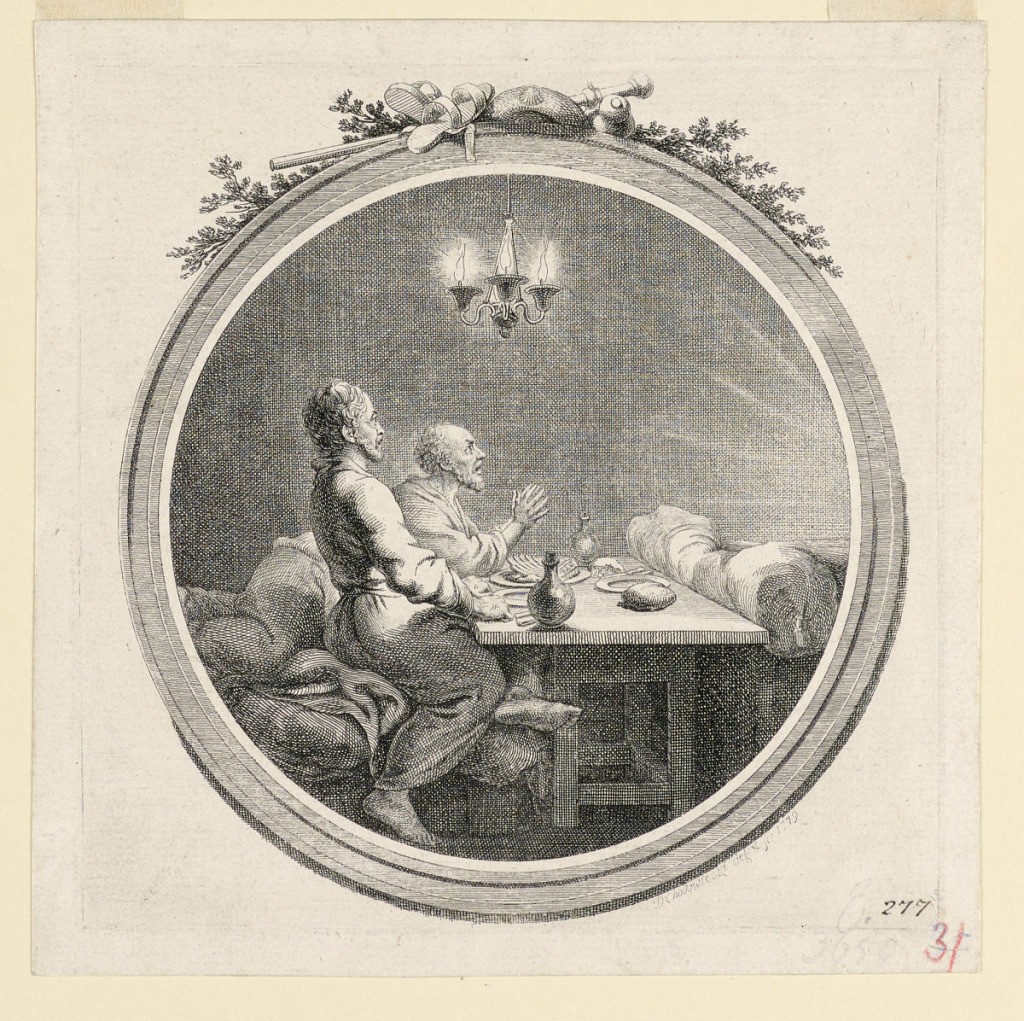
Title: The Supper at Emmaus
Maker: Daniel Nikolaus Chodowiecki, German, 1726 - 1801
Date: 1779
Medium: Engraving on paper
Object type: Print
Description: Within a circular enframement, two pilgrims, seated at table, behold an aura of light, right. Scene represents the appearance of Christ at the supper of Emmaus. Enframenement top has a trophy made up of pilgrims' attributes.